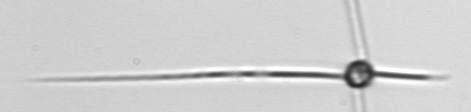
Label: Chaetoceros_danicus